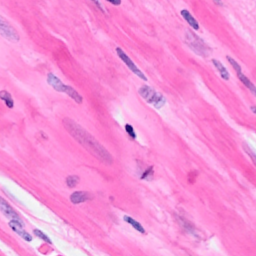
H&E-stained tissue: Breast